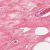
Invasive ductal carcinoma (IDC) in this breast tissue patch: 0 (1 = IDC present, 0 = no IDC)